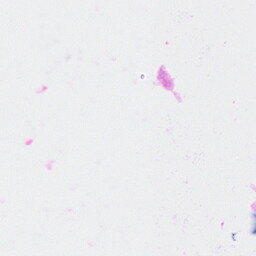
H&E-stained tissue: Breast